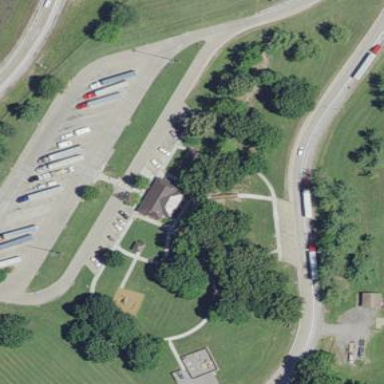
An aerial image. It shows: Rest area on the road.